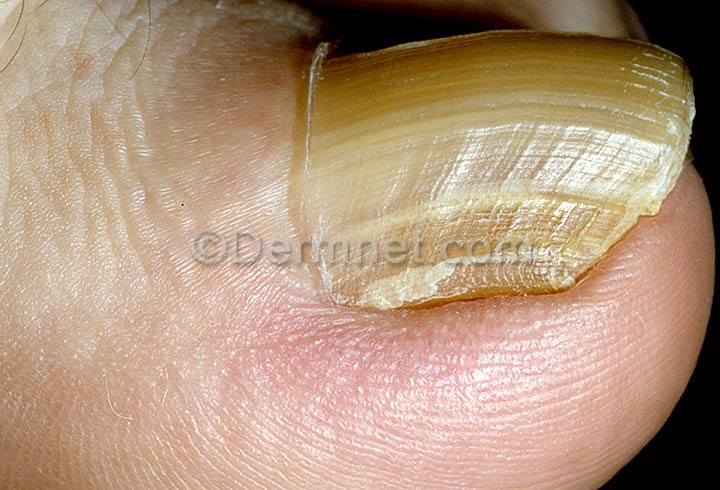
Disease: Nail Fungus and other Nail Disease